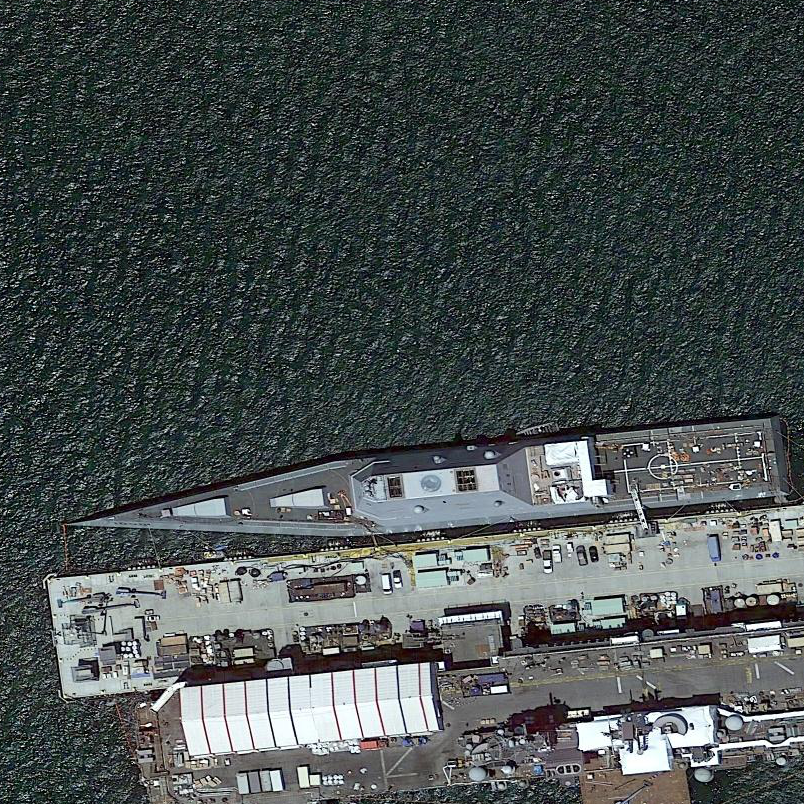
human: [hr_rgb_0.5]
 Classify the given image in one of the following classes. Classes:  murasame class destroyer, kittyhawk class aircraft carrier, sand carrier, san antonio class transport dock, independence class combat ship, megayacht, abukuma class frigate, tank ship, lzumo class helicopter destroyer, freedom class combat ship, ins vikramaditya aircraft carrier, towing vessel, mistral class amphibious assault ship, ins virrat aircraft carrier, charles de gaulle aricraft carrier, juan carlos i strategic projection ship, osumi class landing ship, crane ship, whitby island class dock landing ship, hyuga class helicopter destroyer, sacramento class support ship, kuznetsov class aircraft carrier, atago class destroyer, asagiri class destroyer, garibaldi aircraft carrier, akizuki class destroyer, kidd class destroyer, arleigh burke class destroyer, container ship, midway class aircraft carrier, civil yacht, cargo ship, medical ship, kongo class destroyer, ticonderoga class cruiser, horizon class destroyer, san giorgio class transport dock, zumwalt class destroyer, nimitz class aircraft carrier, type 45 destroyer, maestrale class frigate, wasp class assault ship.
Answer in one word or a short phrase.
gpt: Zumwalt class destroyer